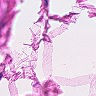
Metastatic tissue present: no